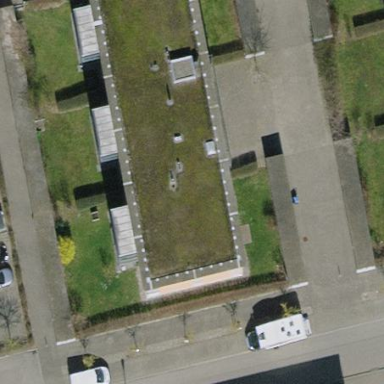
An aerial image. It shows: Flat-roofed apartment building.